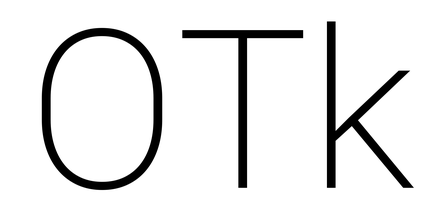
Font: Roboto_ExtraLight